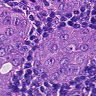
Metastatic tissue present: yes